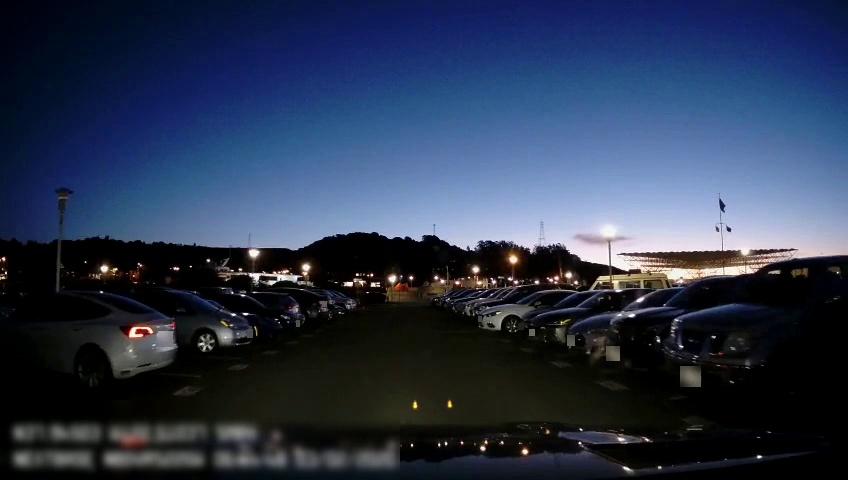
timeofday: Night
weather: Other
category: Drivable Space
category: Vehicles | Car
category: Vehicles | SUV
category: Vehicles | Car
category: Vehicles | Car
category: Vehicles | SUV
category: Vehicles | SUV
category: Vehicles | Truck
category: Vehicles | Car
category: Vehicles | Car
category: Vehicles | Car
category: Vehicles | Truck
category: Vehicles | SUV
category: Vehicles | Car
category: Vehicles | Car
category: Vehicles | Car
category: Vehicles | Car
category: Vehicles | SUV
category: Vehicles | SUV
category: Vehicles | SUV
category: Vehicles | Other LV